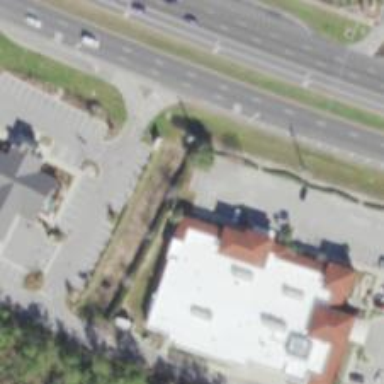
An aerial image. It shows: Healthcare clinic.